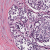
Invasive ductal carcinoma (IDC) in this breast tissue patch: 0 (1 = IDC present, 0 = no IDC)